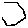
Label: hexagon